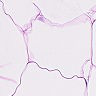
Metastatic tissue present: no